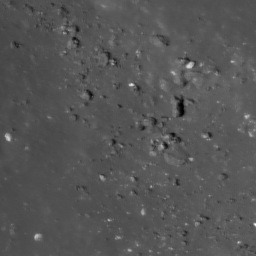
Host type: background_regolith
Lunar coordinates: latitude nan, longitude nan